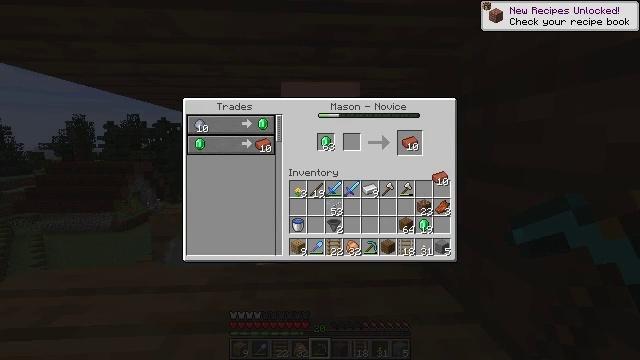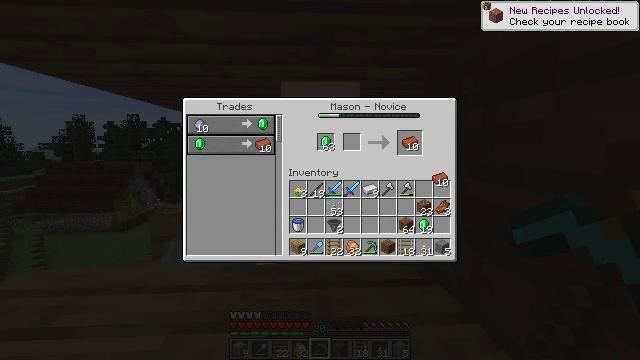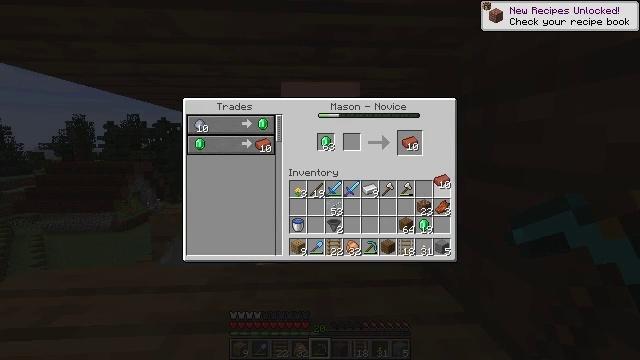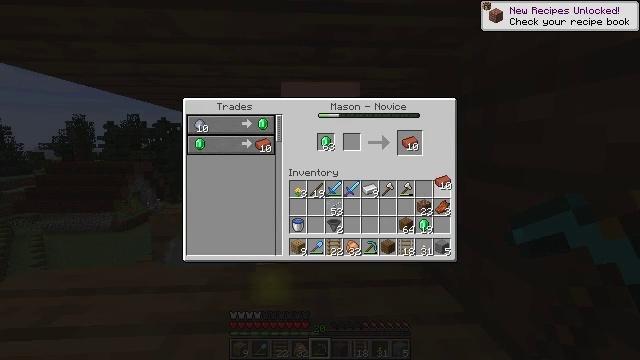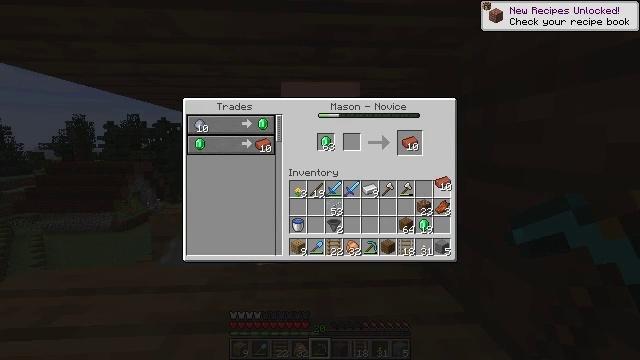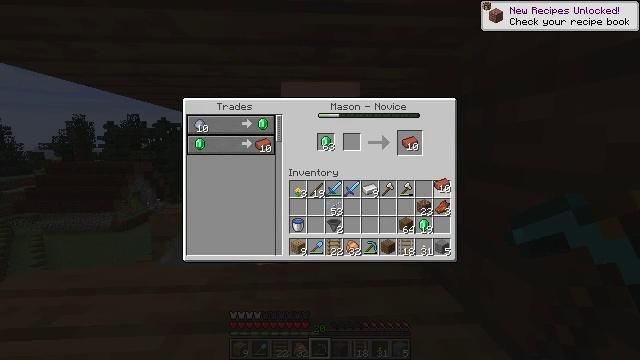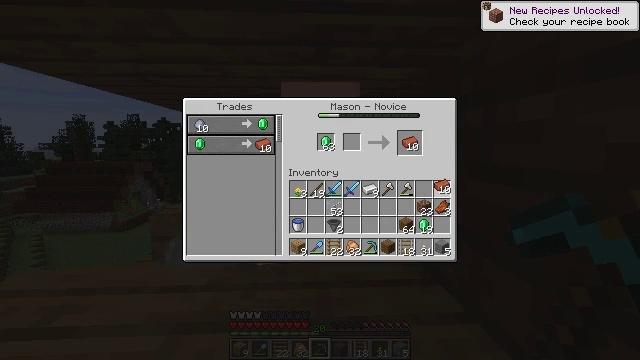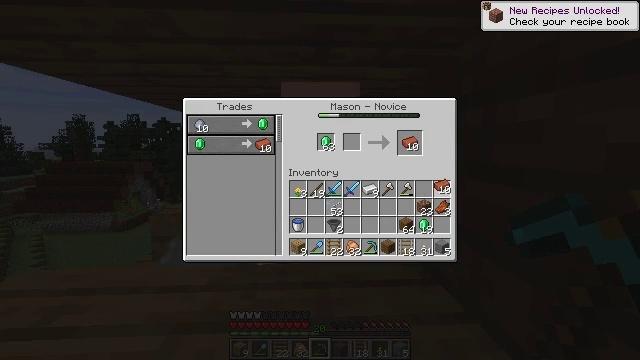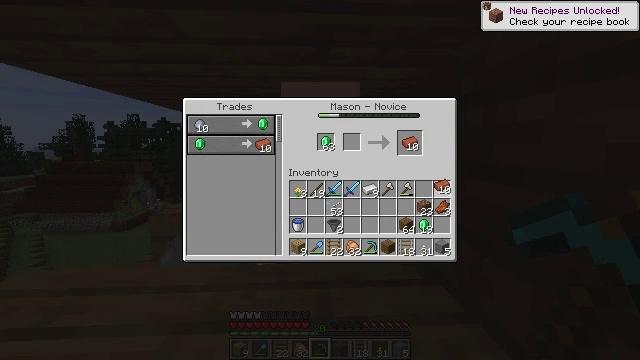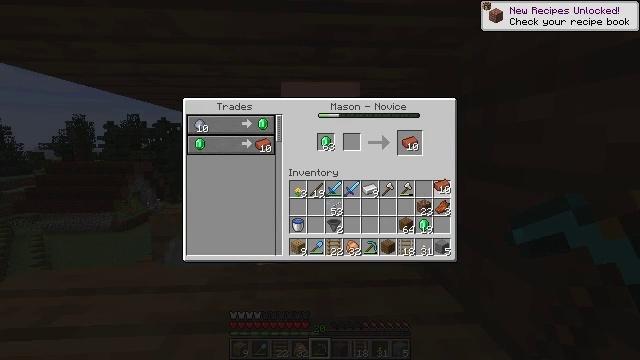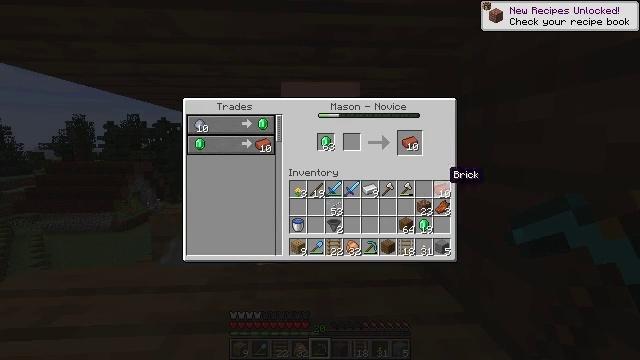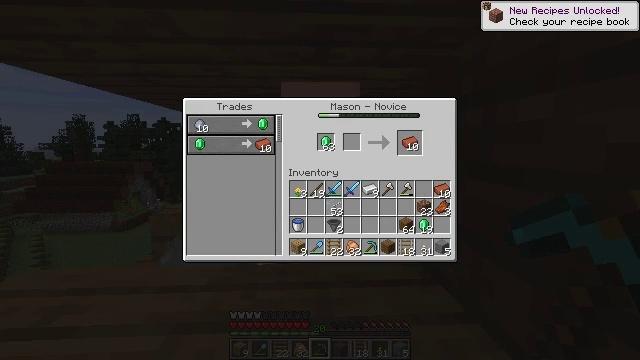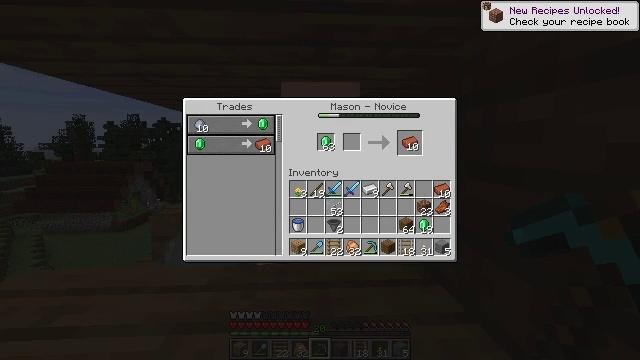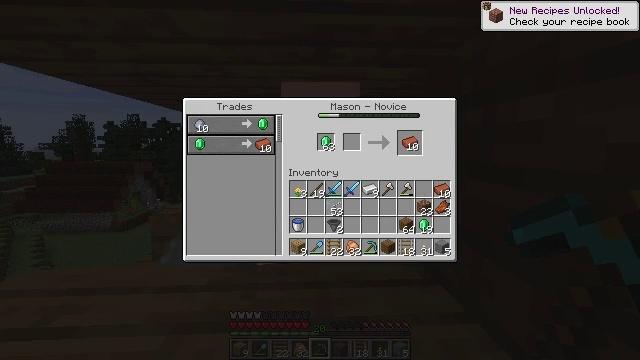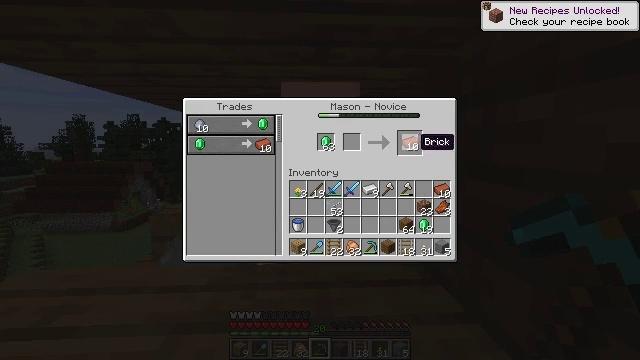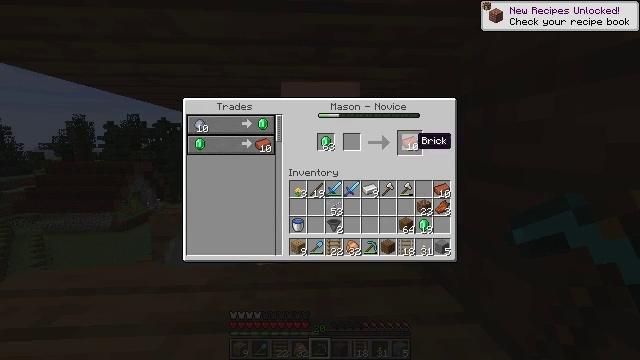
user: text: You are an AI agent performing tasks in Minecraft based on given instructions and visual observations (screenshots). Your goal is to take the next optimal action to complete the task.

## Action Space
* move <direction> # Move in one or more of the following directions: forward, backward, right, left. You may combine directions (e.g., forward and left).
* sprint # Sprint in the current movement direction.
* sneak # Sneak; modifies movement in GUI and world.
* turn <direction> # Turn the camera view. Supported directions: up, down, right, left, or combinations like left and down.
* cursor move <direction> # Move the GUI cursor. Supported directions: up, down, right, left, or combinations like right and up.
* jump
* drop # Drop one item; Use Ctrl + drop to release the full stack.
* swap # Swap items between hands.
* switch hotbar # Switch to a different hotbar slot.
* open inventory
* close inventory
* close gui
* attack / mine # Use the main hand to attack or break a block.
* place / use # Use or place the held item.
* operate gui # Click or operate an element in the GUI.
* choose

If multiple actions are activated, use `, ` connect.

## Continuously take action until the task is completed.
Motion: motion action
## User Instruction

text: Smelt clay in the furnace to get a brick.
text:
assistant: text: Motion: no_op
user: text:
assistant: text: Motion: no_op
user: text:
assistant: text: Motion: no_op
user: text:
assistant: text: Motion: no_op
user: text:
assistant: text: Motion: no_op
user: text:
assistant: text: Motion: no_op
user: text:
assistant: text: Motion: operate gui
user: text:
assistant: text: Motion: operate gui
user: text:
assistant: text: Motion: operate gui
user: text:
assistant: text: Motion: no_op
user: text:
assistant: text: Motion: cursor move up
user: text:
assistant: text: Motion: cursor move left and up
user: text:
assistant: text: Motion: cursor move left and up
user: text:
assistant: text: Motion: no_op
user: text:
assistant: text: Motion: no_op
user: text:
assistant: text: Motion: no_op
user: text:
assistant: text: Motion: no_op
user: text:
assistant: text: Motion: no_op
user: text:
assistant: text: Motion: no_op
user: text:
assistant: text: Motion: operate gui
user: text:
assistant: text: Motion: operate gui
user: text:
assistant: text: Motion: cursor move right and down
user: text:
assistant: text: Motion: cursor move right and down
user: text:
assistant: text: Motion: cursor move down
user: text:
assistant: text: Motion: no_op
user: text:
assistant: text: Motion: no_op
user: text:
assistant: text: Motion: cursor move right
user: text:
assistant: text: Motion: cursor move right
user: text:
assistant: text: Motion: no_op
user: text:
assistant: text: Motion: no_op